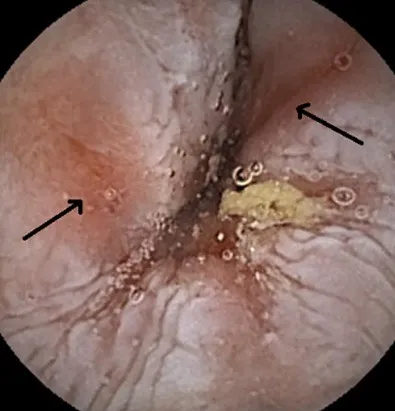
(A, B) capsule endoscopy images revealed distal oesophagitis with ulceration (green arrows).
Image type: endoscopy (airway_endoscopy)